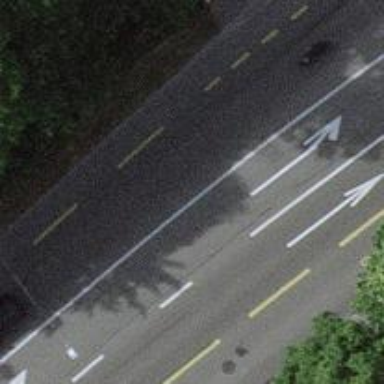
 and bus lane on the right. The right side also serves as shared bus and cycle lane."